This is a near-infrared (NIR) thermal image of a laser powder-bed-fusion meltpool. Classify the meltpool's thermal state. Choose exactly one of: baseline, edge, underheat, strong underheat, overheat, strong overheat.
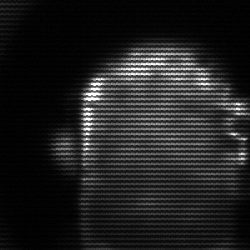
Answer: baseline